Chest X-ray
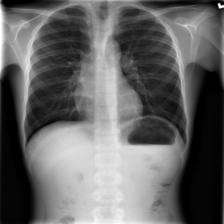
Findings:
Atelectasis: negative
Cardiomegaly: negative
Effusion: negative
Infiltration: negative
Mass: negative
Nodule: negative
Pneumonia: negative
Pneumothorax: negative
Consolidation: negative
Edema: negative
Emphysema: negative
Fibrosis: negative
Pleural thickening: negative
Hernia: negative